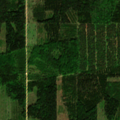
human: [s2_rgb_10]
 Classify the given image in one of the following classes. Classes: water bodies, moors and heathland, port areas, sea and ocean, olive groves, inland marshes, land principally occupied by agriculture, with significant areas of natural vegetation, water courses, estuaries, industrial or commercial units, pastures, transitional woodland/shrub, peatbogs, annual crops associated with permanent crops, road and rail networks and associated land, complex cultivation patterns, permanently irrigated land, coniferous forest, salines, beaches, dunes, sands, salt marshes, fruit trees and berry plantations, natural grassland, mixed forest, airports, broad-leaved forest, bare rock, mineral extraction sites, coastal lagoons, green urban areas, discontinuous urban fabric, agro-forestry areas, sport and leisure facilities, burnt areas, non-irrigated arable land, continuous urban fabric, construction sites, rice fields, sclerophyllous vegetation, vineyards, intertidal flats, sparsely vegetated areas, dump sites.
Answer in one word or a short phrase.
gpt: coniferous forest, mixed forest, transitional woodland/shrub